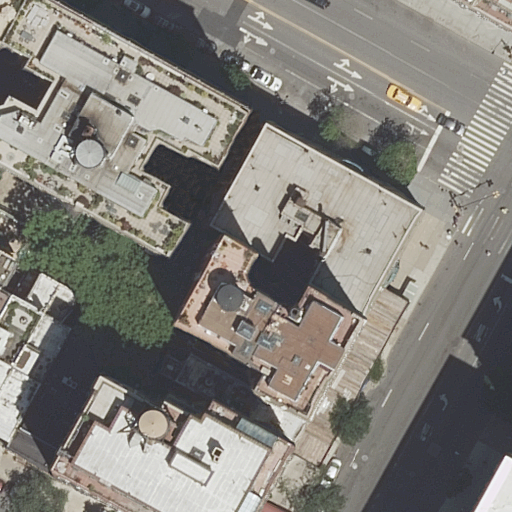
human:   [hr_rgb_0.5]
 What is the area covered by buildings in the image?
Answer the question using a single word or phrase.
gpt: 4639m2

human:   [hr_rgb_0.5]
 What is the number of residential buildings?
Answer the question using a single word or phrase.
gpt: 13

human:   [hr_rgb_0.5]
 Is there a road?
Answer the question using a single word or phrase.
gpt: yes

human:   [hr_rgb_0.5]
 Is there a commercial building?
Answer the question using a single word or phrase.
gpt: no

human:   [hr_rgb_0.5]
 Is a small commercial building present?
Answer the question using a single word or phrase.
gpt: no

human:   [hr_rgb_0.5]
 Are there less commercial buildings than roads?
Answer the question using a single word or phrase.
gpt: yes

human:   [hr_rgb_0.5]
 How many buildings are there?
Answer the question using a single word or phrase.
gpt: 13

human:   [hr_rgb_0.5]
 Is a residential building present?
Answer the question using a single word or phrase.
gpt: yes

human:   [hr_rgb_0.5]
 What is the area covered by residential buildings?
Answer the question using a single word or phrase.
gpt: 4639m2

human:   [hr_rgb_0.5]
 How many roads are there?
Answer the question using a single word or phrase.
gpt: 3

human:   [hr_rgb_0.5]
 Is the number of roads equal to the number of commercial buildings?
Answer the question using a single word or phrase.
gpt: no

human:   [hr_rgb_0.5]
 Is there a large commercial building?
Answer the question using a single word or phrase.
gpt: no

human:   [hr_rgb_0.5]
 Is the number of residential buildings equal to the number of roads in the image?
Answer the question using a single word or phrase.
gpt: no

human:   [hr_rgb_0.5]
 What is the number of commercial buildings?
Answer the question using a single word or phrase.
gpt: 0

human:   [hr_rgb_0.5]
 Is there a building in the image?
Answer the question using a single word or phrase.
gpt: yes

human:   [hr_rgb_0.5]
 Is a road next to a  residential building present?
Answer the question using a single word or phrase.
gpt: yes

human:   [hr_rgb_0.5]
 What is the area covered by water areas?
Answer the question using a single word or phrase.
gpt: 0m2

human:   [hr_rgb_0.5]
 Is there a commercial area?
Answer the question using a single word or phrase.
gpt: no

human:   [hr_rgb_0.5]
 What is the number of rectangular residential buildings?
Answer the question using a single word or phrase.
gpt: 6

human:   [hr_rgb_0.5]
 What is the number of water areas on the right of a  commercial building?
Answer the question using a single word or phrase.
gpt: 0

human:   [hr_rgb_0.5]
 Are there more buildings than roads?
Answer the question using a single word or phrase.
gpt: yes

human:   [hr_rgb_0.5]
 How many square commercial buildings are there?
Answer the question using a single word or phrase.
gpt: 0

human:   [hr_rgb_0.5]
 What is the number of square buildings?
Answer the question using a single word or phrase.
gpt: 0

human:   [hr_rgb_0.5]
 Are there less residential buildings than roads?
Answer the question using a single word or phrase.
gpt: no

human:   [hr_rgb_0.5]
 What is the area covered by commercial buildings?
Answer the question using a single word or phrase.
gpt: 0m2

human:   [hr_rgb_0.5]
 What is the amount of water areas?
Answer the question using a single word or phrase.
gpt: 0

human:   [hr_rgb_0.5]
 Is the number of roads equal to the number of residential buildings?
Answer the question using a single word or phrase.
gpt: no

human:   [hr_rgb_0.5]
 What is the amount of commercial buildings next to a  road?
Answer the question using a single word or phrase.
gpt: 0

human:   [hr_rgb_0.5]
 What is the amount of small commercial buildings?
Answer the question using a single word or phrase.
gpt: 0

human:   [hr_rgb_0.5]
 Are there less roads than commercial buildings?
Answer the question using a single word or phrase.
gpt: no

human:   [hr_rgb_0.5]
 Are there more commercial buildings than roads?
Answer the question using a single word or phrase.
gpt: no

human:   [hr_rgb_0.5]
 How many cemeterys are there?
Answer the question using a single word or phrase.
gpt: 0

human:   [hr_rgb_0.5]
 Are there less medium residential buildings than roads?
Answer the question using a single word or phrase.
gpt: no

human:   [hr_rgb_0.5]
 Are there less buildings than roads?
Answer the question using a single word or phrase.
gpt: no

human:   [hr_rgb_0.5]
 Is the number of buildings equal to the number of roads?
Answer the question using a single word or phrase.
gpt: no

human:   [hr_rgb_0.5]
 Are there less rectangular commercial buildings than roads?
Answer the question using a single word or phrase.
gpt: yes

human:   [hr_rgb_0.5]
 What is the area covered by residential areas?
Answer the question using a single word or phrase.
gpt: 0m2

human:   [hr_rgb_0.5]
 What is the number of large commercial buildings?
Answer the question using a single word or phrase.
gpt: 0

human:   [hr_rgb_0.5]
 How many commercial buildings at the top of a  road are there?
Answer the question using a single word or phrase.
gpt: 0

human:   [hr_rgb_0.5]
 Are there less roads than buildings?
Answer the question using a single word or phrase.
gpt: yes

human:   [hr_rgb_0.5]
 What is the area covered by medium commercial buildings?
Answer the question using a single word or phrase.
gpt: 0m2

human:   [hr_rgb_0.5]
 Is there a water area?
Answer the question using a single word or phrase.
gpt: no

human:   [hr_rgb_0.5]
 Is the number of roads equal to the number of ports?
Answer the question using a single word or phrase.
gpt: no

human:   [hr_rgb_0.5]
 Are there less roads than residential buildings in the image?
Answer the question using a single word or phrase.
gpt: yes

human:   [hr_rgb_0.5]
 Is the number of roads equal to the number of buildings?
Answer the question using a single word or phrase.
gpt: no

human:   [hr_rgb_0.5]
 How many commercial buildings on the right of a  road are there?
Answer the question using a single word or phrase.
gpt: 0

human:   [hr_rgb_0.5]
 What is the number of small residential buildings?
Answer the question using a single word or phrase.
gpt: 4

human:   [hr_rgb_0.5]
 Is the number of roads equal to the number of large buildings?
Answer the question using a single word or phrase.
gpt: no

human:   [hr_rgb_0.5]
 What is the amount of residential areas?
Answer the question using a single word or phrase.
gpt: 0

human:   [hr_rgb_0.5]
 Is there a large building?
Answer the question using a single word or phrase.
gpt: yes

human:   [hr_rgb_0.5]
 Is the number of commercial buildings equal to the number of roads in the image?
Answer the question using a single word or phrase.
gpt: no

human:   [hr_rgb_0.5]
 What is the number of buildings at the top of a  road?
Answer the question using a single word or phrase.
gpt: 10

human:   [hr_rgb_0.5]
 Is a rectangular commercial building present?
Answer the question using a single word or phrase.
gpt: no

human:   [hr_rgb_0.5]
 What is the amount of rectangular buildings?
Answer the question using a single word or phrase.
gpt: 6

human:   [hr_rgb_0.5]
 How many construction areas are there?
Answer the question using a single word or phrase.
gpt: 0

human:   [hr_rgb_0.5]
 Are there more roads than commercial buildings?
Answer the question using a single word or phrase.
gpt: yes

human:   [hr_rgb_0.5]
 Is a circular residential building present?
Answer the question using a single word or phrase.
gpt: no

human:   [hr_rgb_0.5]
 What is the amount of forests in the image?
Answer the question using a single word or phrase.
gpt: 0

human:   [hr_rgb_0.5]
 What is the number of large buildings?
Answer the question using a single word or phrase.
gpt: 5

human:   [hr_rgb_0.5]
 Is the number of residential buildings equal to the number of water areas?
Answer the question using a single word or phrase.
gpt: no

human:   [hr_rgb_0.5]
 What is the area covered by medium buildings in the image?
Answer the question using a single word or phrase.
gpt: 737m2

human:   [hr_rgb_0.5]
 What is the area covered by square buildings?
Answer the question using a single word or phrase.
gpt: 0m2

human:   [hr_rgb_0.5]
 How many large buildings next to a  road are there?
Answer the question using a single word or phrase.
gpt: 5

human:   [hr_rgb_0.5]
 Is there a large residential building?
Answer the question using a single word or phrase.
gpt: yes